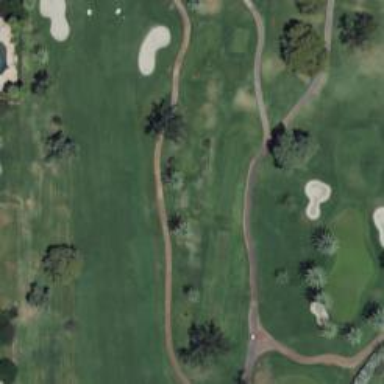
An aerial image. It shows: Footway that serves as golf cart path.